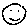
Label: smiley face